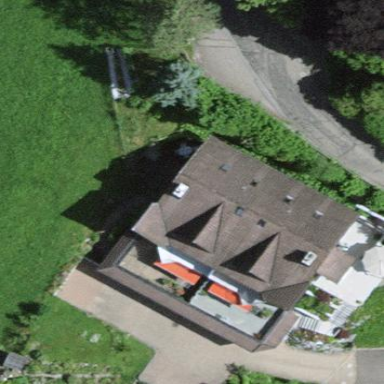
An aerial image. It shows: Semi-detached house.